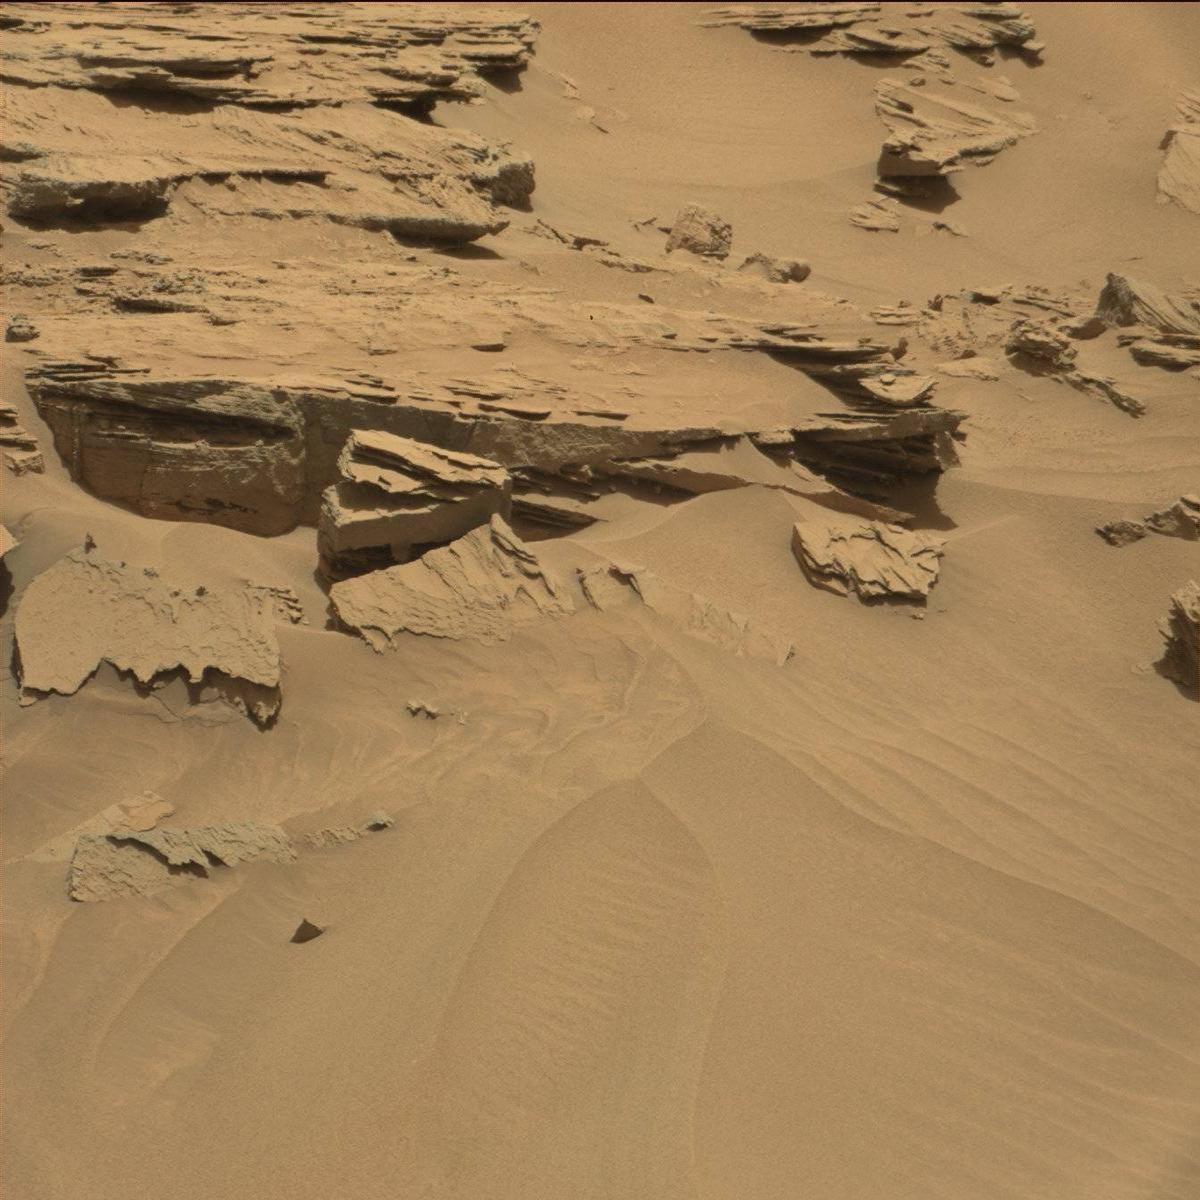
Terrain classes present: Bedrock, Sand / Soil